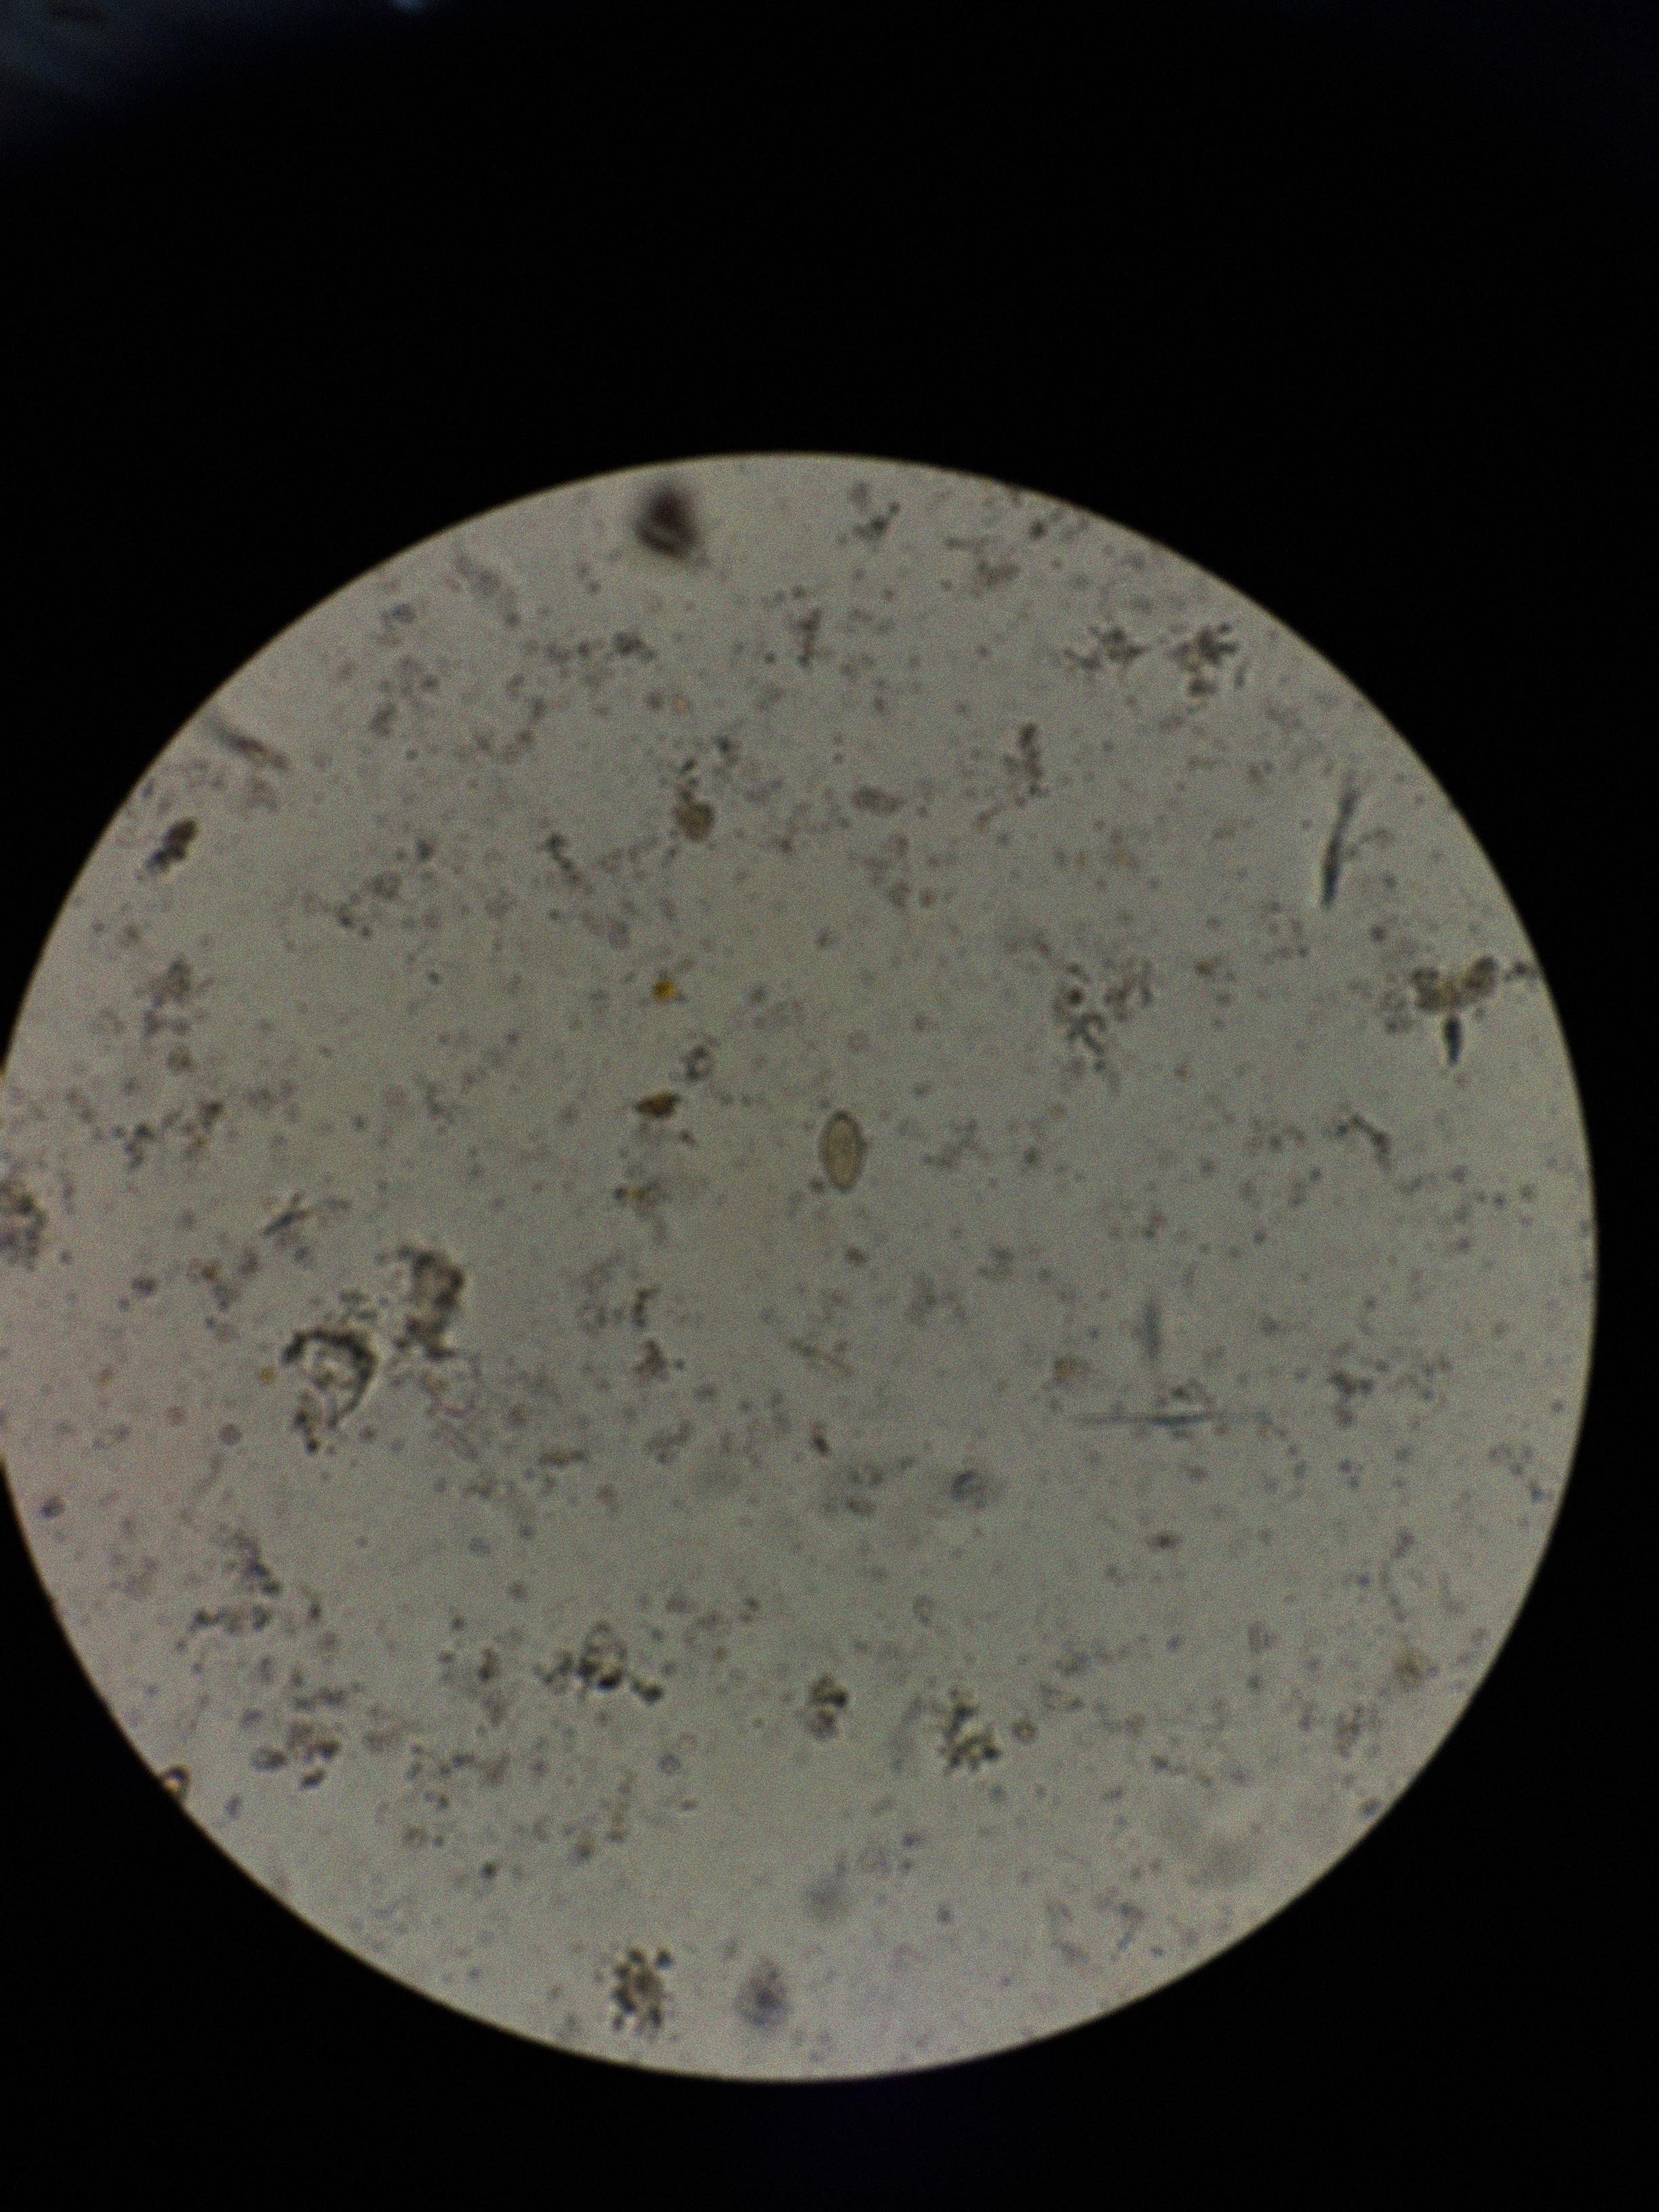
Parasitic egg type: Opisthorchis viverrine